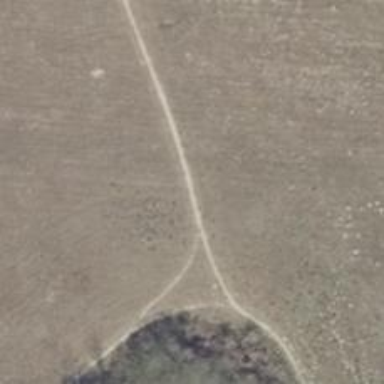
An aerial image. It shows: Path on the ground.